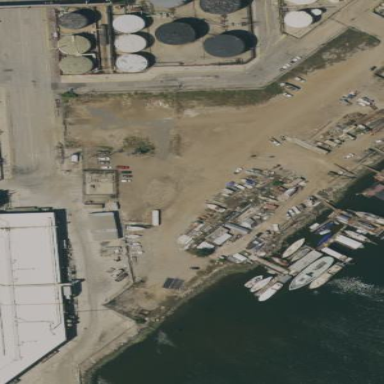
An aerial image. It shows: Oil depot within industrial area.